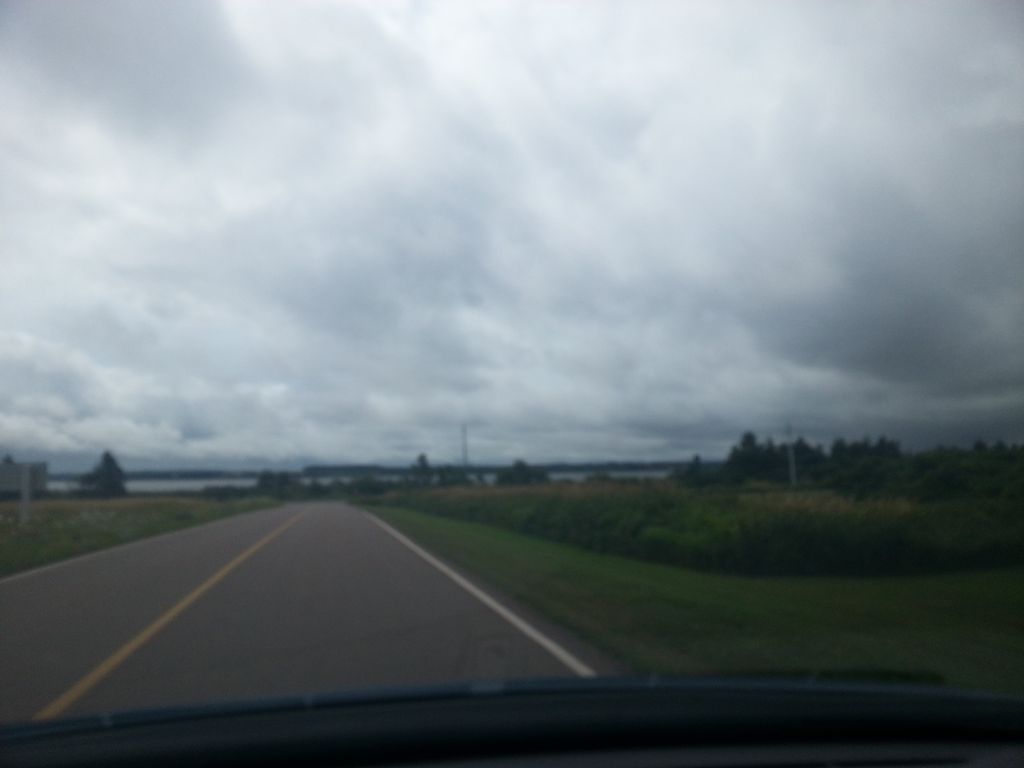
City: charlottetown